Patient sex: M
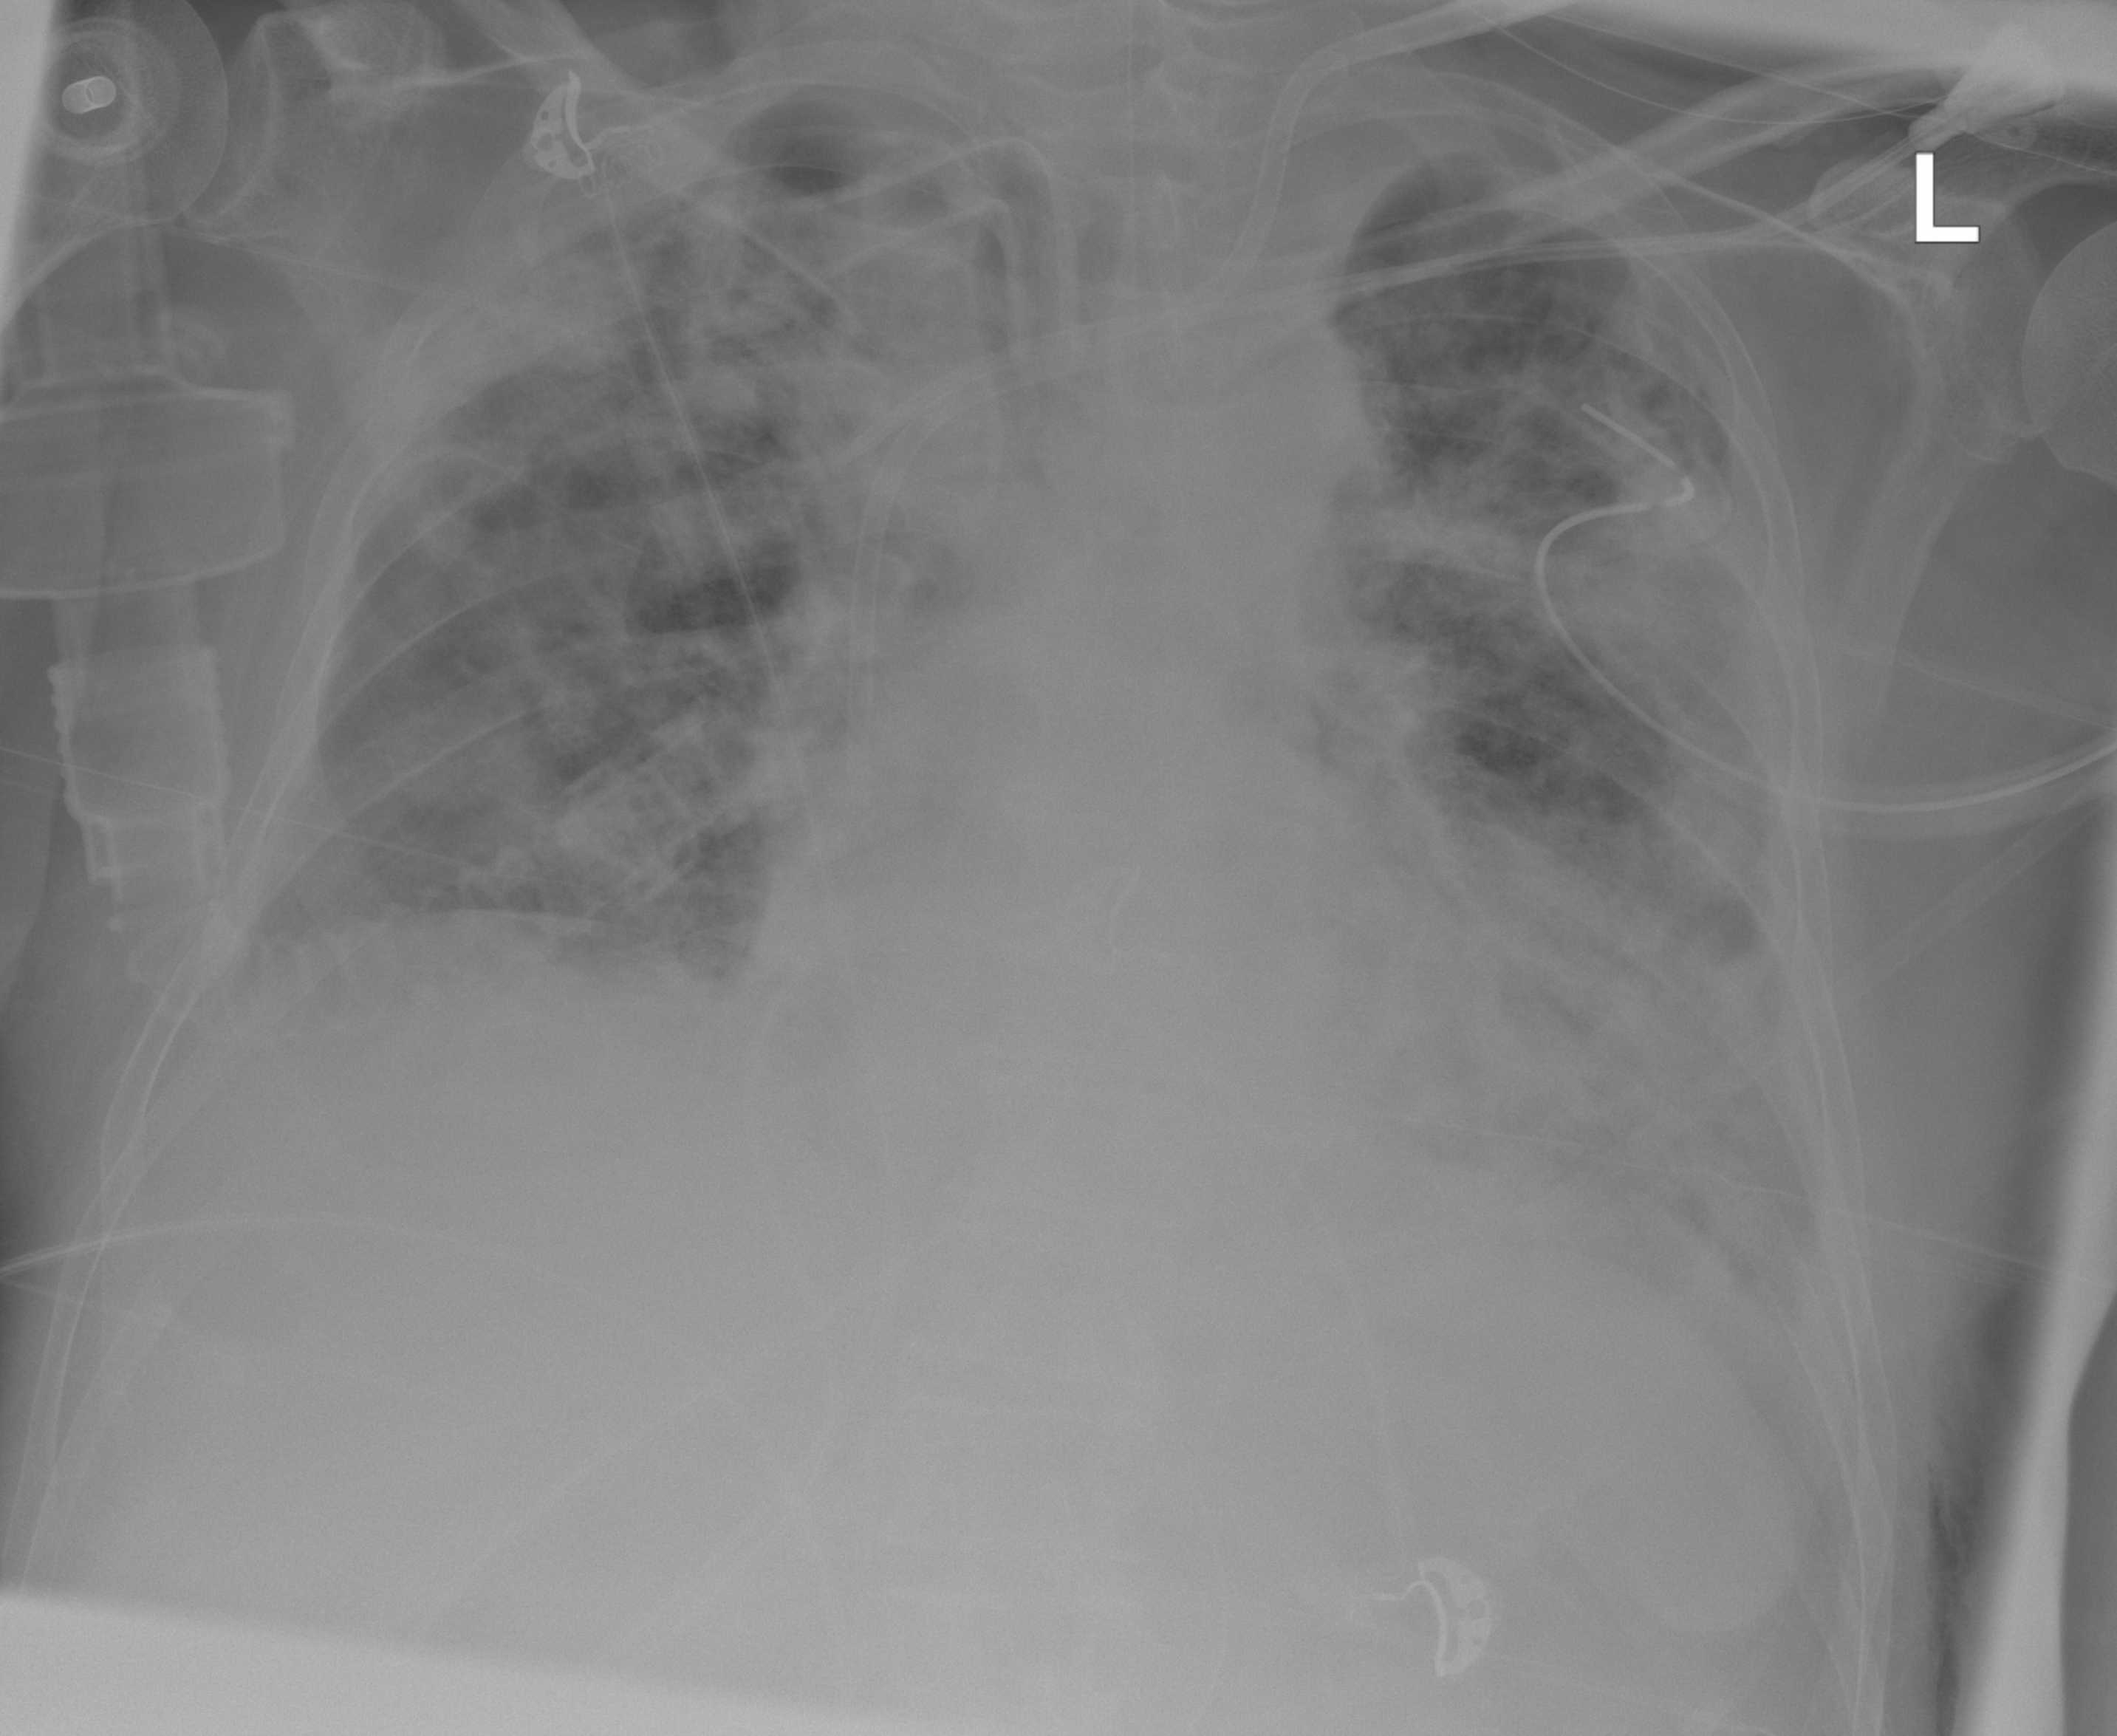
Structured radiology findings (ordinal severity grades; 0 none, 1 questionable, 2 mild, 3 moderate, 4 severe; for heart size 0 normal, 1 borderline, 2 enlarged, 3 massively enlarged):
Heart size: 0
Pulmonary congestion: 0
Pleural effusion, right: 0
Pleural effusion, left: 2
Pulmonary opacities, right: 3
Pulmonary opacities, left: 3
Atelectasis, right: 0
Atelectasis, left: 2